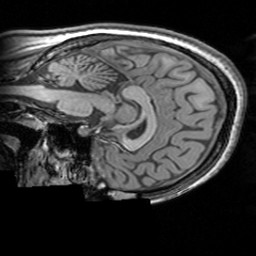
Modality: T1w
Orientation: sagittal
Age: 19
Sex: female
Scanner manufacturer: siemens
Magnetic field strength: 3 T
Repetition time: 1.63 s
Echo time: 0.00311 s